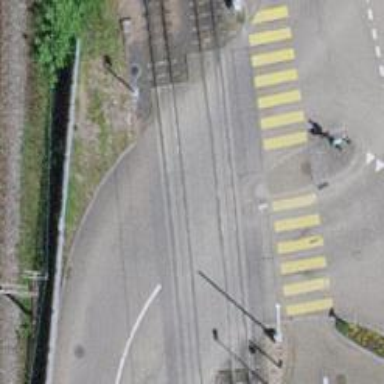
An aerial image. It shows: Tram level crossing with lights. The crossing is equipped with double half barrier.